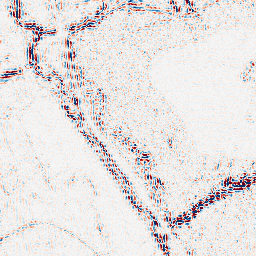
Category: wavelet
Decomposition family: wavelet_dwt
Decomposition parameters: wavelet: sym4
level: 2
Upsampling method: regularized
Upsampling parameters: scale: 4
lambda_reg: 0.001
Upsampling scale: 4